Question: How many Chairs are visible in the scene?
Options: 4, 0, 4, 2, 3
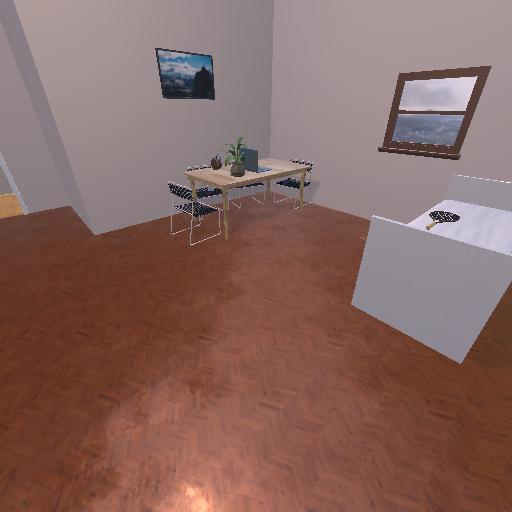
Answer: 4